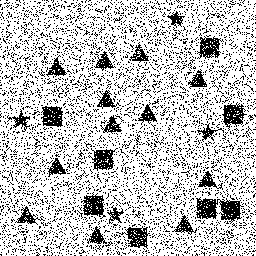
Squares: 8
Triangles: 12
Stars: 4
Total shapes: 24